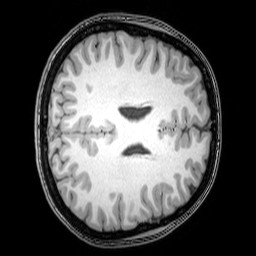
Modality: T1w
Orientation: axial
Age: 21
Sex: female
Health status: healthy
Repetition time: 0.081 s
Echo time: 0.037 s